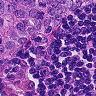
Metastatic tissue present: yes